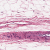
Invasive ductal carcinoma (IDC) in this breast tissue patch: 0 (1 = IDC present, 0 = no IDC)